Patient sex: M
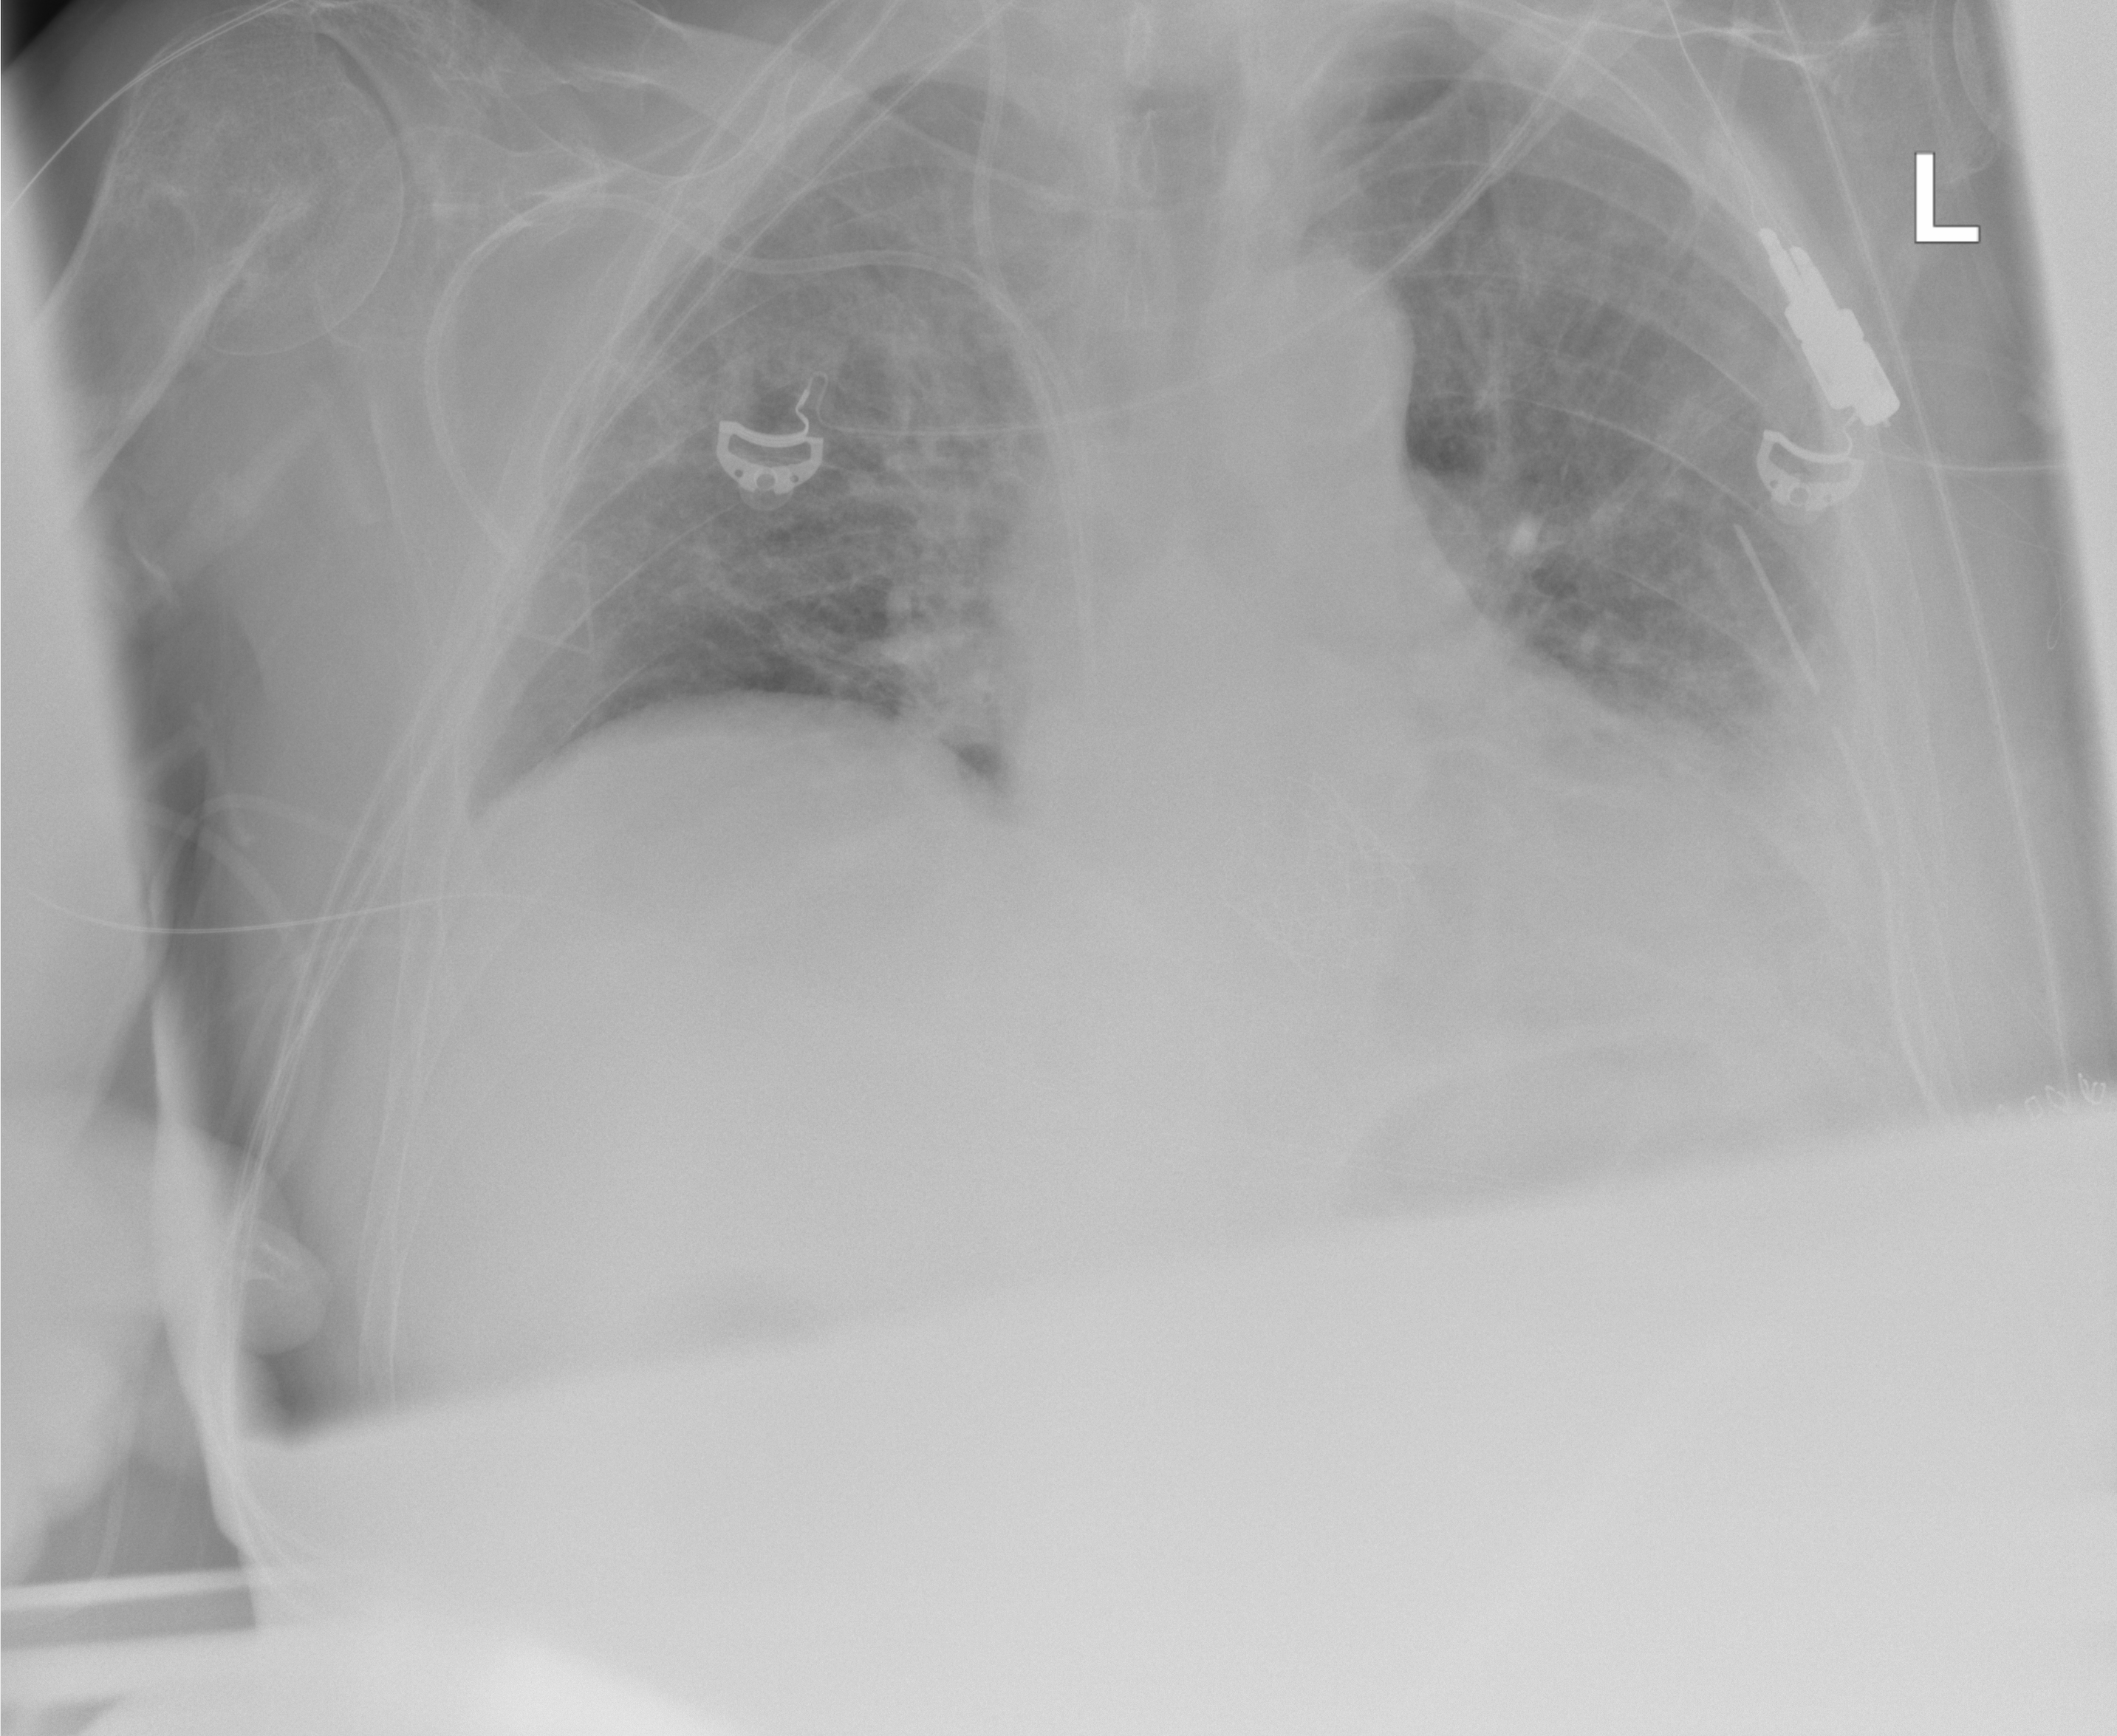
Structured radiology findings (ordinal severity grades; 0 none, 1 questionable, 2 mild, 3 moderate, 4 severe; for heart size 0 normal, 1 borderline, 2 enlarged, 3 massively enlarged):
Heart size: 2
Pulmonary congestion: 2
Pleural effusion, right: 0
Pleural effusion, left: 2
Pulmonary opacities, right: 0
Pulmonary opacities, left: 1
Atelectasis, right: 0
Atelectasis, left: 2